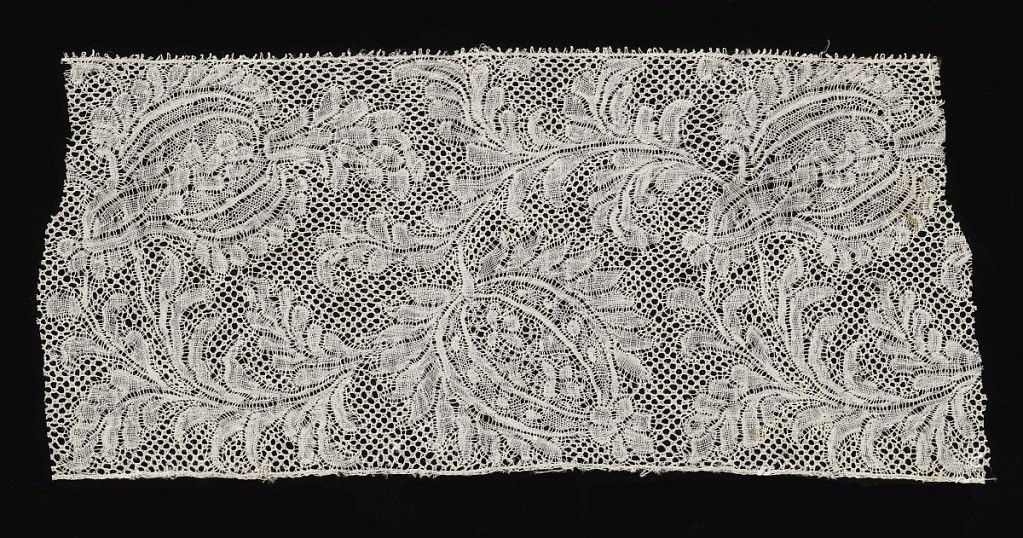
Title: Fragment
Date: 18th century
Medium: linen Technique: bobbin lace, Binche style with Binche ground
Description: Curving vine with pomegranates and leaves.